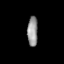
Tissue: prostate
Cell type: NK cells
Senescence score: 0.3602
Nuclear area (px): 305
Mean DAPI intensity: 148.328